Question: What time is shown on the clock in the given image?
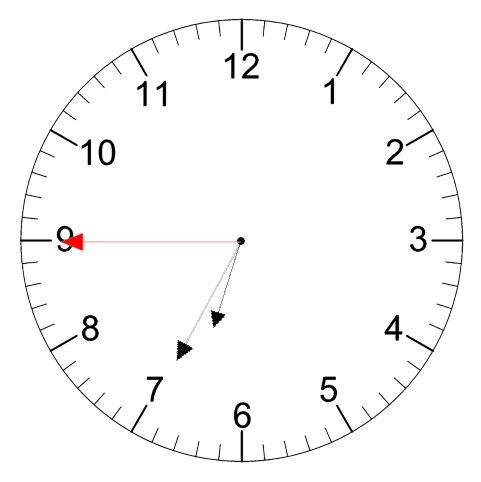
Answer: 06:34:45